Question: I'm trying to compile and run XROTOR on my Windows 7 laptop. I have downloaded Cygwin, as well as XROTOR (<URL>
From the README...
'''
Build Sequence
--------------
To install, first build the plot library in ./plotlib ...
% cd plotlib
% make libPlt.a
Then build the programs in ./bin ...
% make xrotor
% make jplot
'''
When I go to "make libPlt.a" I get an error that says:
make: * ** No rule to make target: 'libPlt.a'. Stop.
What silly mistake am I making?
Here's the make file I believe:
'''
#=======================================#
# Makefile options for Xplot11 library #
# Set up or select a set of compile #
# options for your system #
#=======================================#
# Set library name
PLTLIB = libPlt_gDP.a
# Some fortrans need trailing underscores in C interface symbols (see Xwin.c)
# This should work for most of the "unix" fortran compilers
DEFINE = -DUNDERSCORE
FC = gfortran
CC = gcc
DP = -fdefault-real-8
FFLAGS = -O2 $(DP)
CFLAGS = -O2 $(DEFINE)
AR = ar r
RANLIB = ranlib
LINKLIB = -L/usr/X11R6/lib -lX11
'''
Actually! I think this is the makefile (it's called makefile so I'm assuming as much)
'''
#***********************************************************************
# Module: Makefile
#
# Copyright (C) 1996 Harold Youngren, Mark Drela
#
# This library is free software; you can redistribute it and/or
# modify it under the terms of the GNU Library General Public
# License as published by the Free Software Foundation; either
# version 2 of the License, or (at your option) any later version.
#
# This library is distributed in the hope that it will be useful,
# but WITHOUT ANY WARRANTY; without even the implied warranty of
# MERCHANTABILITY or FITNESS FOR A PARTICULAR PURPOSE. See the GNU
# Library General Public License for more details.
#
# You should have received a copy of the GNU Library General Public
# License along with this library; if not, write to the Free
# Software Foundation, Inc., 675 Mass Ave, Cambridge, MA 02139, USA.
#
# Report problems to: guppy@maine.com
# or drela@mit.edu
#***********************************************************************
#================================#
# Makefile for Xplot11 library #
# edit the config.make file to #
# set specific options for your #
# system #
#================================#
# Point to your install directory
#INSTALLDIR = /home/codes/bin
#INSTALLDIR = /usr/local/lib
INSTALLDIR = .
# Use these to set default library name (overridden in config.make file)
PLTLIB = libPlt.a
#PLTLIB = libPltDP.a
###========================================================
### Basic plot library object files
OBJ = plt_base.o plt_font.o plt_util.o plt_color.o set_subs.o gw_subs.o ps_subs.o Xwin.o
OBJMISC =
OBJ3D =
OBJOLD =
###--------------------------------------------------------
### Uncomment to add the old plot compatibility routines
OBJOLD = plt_old.o
###--------------------------------------------------------
### Uncomment to add the primitive 3D-view routines
OBJ3D = plt_3D.o
###--------------------------------------------------------
### Uncomment for f77 compiler w/o AND() and RSHIFT/LSHIFT functions.
### This adds some functions to duplicate these using IAND and ISHFT
### which often appear in these offending fortran's libraries.
### The compilers that this has affected include:
### HPUX f77
### Absoft f77 on Linux
###
#OBJMISC = util-ops.o
###-------------------------------------------------------------------------
### Set compiler, compiler flags, name of output object library
include ./config.make
###-------------------------------------------------------------------------
### Basic make targets - build library, test programs
$(PLTLIB): $(OBJ) $(OBJOLD) $(OBJ3D) $(OBJMISC)
$(AR) $(PLTLIB) $(OBJ) $(OBJOLD) $(OBJ3D) $(OBJMISC)
$(RANLIB) $(PLTLIB)
test: $(PLTLIB)
(cd examples; make test)
###-------------------------------------------------------------------------
### Utility functions - install the library, clean the directory
install: $(PLTLIB)
mv $(PLTLIB) $(INSTALLDIR)
$(RANLIB) $(INSTALLDIR)/$(PLTLIB)
clean:
-/bin/rm $(OBJ) $(OBJOLD) $(OBJ3D) $(OBJMISC)
-/bin/rm $(PLTLIB)
-/bin/rm plot*.ps
(cd examples; make clean)
###-------------------------------------------------------------------------
### compile plot package routines
plt_base.o: plt_base.f pltlib.inc
$(FC) -c $(FFLAGS) plt_base.f
plt_color.o: plt_color.f pltlib.inc
$(FC) -c $(FFLAGS) plt_color.f
plt_font.o: plt_font.f CHAR.INC SLAN.INC MATH.INC SYMB.INC
$(FC) -c $(FFLAGS) plt_font.f
plt_util.o: plt_util.f
$(FC) -c $(FFLAGS) plt_util.f
plt_3D.o: plt_3D.f
$(FC) -c $(FFLAGS) plt_3D.f
plt_old.o: plt_old.f pltlib.inc
$(FC) -c $(FFLAGS) plt_old.f
set_subs.o: set_subs.f pltlib.inc
$(FC) -c $(FFLAGS) set_subs.f
gw_subs.o: gw_subs.f pltlib.inc
$(FC) -c $(FFLAGS) gw_subs.f
ps_subs.o: ps_subs.f pltlib.inc
$(FC) -c $(FFLAGS) ps_subs.f
util-ops.o: util-ops.f
$(FC) -c $(FFLAGS) util-ops.f
Xwin.o: Xwin.c
$(CC) -c $(CFLAGS) Xwin.c
### May need to specify these on a brain-dead make system
#.f.o: $(FC) -c $(FFLAGS) $<
#.c.o: $(CC) -c $(CFLAGS) $<
'''
If you need any more information, just ask!
UPDATE: I typed in "make libPLT_gDP.a"

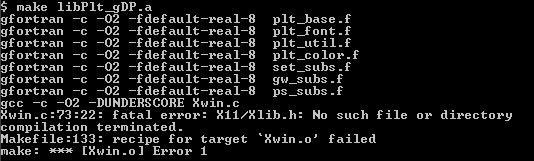
Answer: Turns out I didn't install the X11 things when I was installing Cygwin. Moral of the story, make sure to check "make" as well as all the X11 things when installing Cygwin (might as well check all the fortran things too (use search)). Anyways, don't worry about XRotor, download CRotor instead. Look at it's documentation and you should be able to figure out how to make. Actually, here's a section of the README that you might find useful:
'''
% cd plotlib
% make libPlt.a
Then build the programs in ./bin ...
% make xrotor
% make jplot
Documentation
-------------
User Guide is in the xrotor.doc file. If impatient, you can just
run XROTOR:
% xrotor
'''